Question: I'm trying to place labels using the larskotthoff block page <URL>
The issue I'm having is where the labels translate is worked out on the line.
'''
.attr("transform", function (d) {
return "translate(" + projection(d.geometry.coordinates[0][0][0]) + ")";
})
'''
So in his guide he is not doing d.geometry.coordinates[0][0][0] but just d.geometry.coordinates. This works for him because he is not working out the labels for multi-polygons because when I tried without the [0][0][0]
So my labels are not where they should be as you can see in the following image.

Although I've managed to get the labels drawing the structure of my feature (in this case d) is different and not a single array of coordinates. It is a 3 dimension array. So for this reason the placement (translate) is happening based on the first element [0][0][0] of each dimension. How do I overcome this? I want it to work out its placement from the whole set of polygons. Does d3 make something available for this?
UPDATE: Solution (thanks to Lars)
'''
.data(json.features)
.enter().append("text")
.attr("class", "place-label")
.attr("transform", function (d) {
console.log("test");
return "translate(" + path.centroid(d) + ")";
})
.attr("x", function (d) {
return path.centroid(d)[0] > -1 ? 6 : -6;
})
.attr("dy", ".35em")
.style("text-anchor", function (d) {
return path.centroid(d)[0] > -1 ? "start" : "end";
})
'''
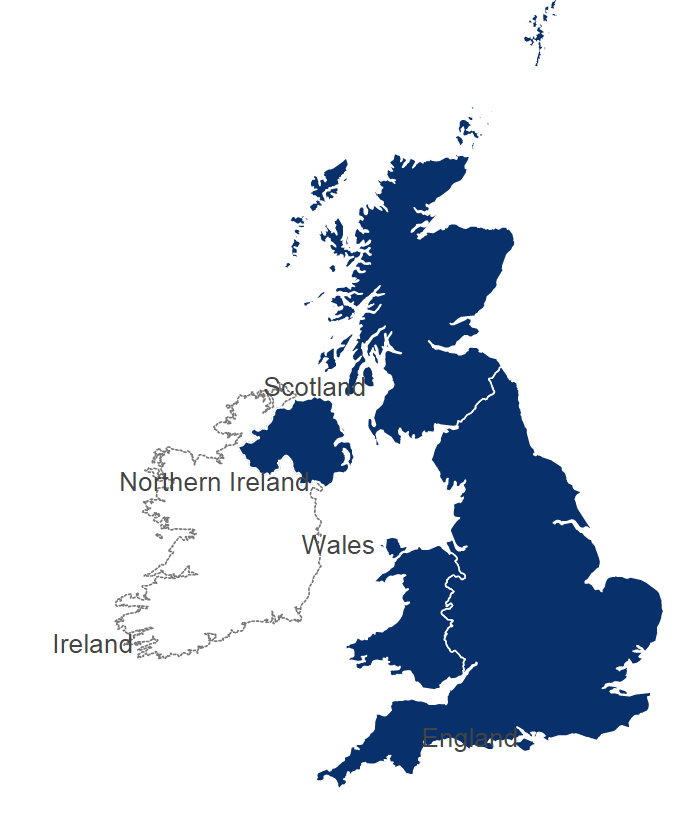
Answer: As Lars Kotthoff confirms in comment. To get the centre location from a node/feature you can use path.centroid as described in the d3 documentation below.
<URL>